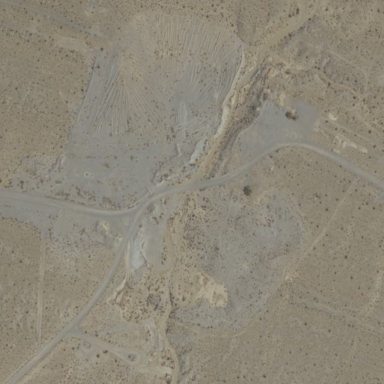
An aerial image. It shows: Quarry area.